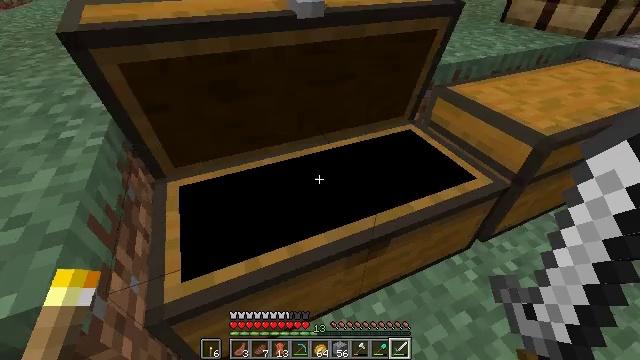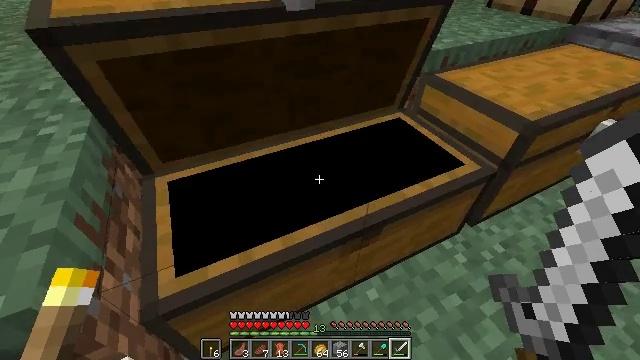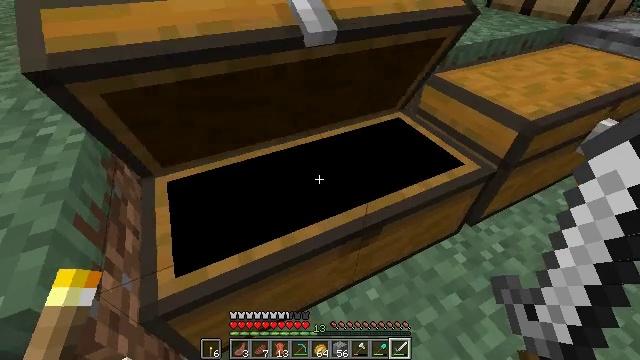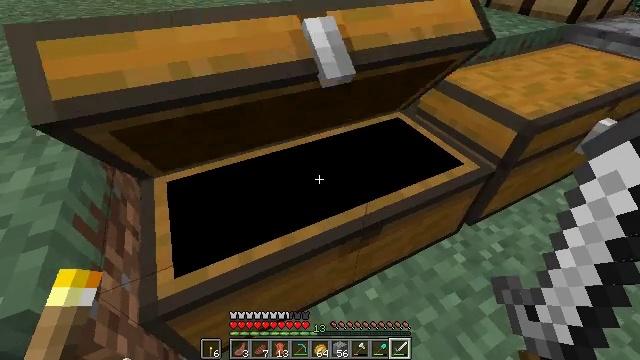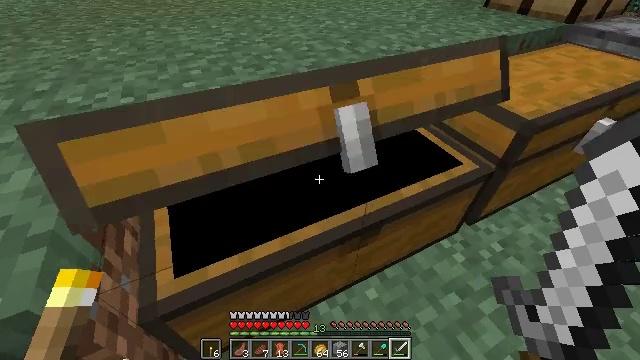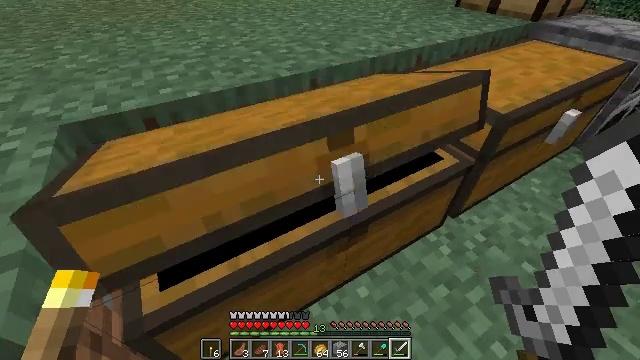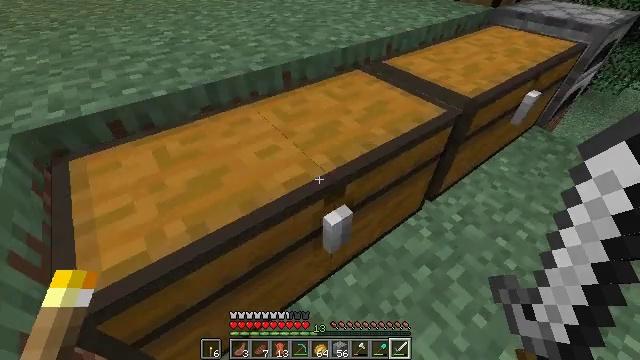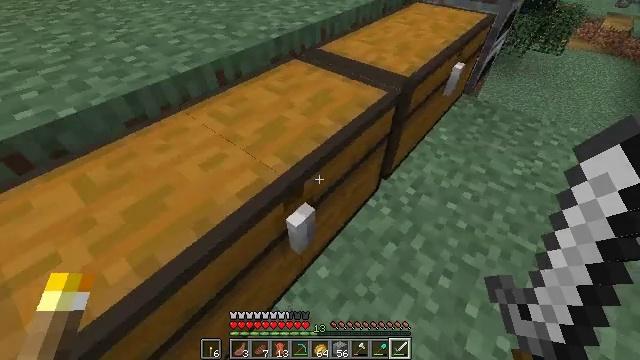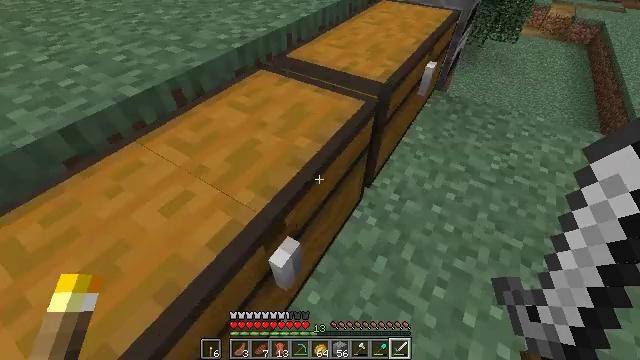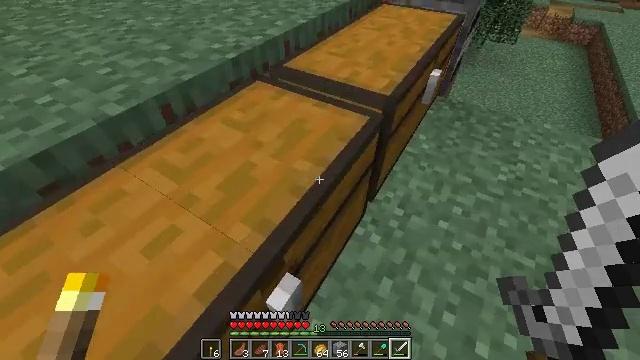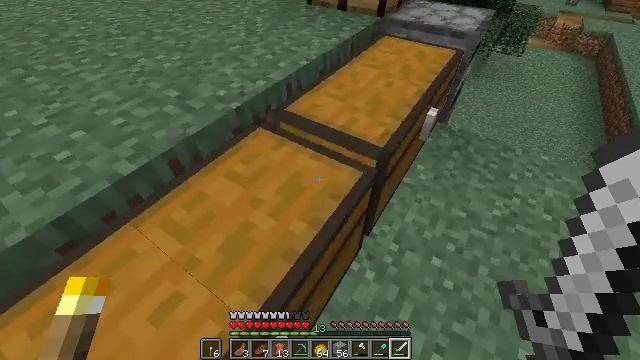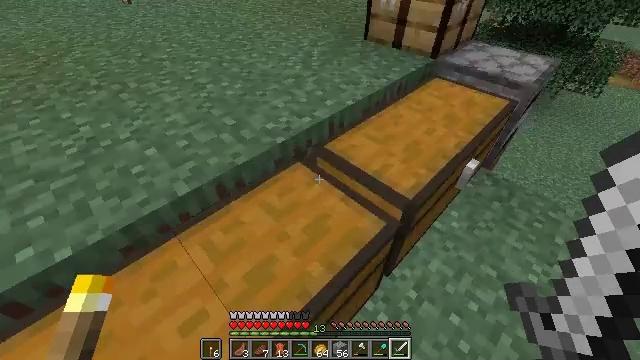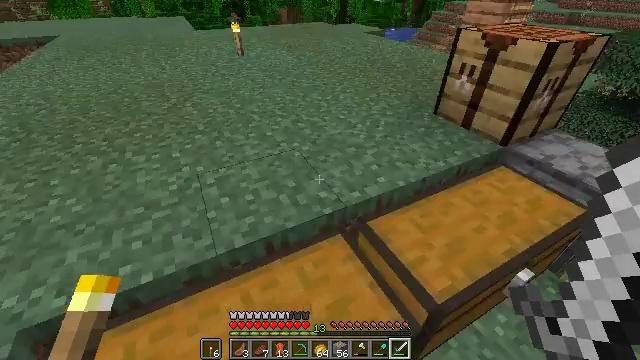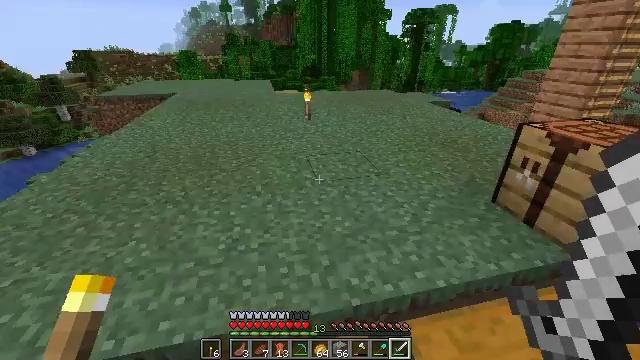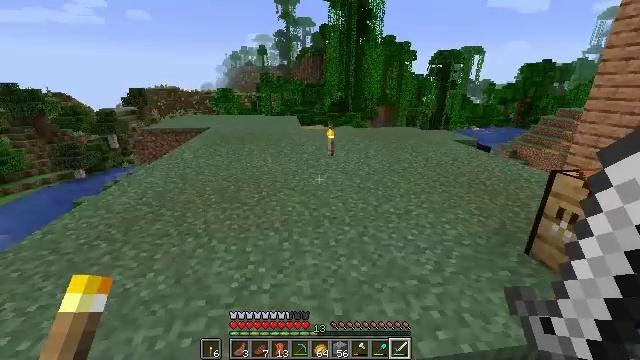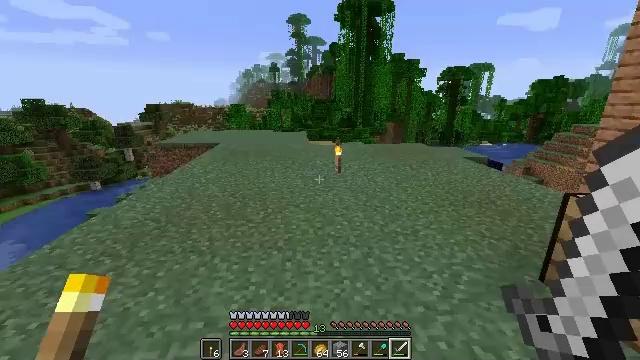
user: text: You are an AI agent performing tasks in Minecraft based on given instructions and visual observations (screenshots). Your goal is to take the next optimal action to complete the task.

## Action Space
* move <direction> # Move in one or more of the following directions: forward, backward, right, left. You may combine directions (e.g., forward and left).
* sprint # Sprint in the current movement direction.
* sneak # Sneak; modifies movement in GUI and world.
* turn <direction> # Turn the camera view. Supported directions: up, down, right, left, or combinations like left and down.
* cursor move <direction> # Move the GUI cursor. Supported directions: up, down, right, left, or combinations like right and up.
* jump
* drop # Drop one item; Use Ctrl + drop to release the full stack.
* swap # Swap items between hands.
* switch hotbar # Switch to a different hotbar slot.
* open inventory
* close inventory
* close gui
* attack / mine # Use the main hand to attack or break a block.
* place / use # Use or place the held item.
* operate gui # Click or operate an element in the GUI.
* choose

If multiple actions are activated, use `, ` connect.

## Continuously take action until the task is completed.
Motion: motion action
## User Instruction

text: Gather melon for food.
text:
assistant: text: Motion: turn right and down
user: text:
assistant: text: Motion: no_op
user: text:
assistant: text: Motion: no_op
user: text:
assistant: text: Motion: no_op
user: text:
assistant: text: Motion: turn right
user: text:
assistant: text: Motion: turn right and down
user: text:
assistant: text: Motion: move forward, turn right and down
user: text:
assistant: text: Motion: move forward, turn right
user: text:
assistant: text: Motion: move forward
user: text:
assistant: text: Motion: move forward, turn left, jump
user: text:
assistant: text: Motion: move forward, turn left and up, jump
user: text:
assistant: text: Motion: move forward, turn left and up, jump
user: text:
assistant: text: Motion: move forward, turn left and up, jump
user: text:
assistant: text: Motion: move forward, turn left and up, jump
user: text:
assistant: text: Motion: move forward, turn left and up, jump
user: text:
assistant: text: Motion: move forward, turn left and up, jump
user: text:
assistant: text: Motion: move forward, jump
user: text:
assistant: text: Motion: move forward, jump
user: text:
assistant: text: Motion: move forward, sprint, jump
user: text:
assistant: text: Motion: move forward, sprint, jump
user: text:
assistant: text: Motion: move forward, sprint, jump
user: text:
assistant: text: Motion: move forward, sprint, jump
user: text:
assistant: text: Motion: move forward, sprint, jump
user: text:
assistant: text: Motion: move forward, jump
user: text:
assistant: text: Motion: move forward, turn down, jump
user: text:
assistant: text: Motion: move forward, turn down, jump
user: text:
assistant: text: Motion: move forward, turn down, jump
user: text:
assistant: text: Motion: move forward, turn down, jump
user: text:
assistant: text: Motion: move forward, turn down, jump
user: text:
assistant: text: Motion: move forward, jump